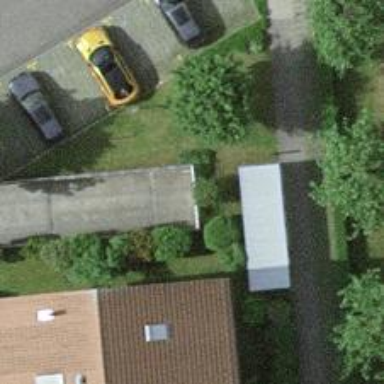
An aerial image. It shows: Parking entrance.